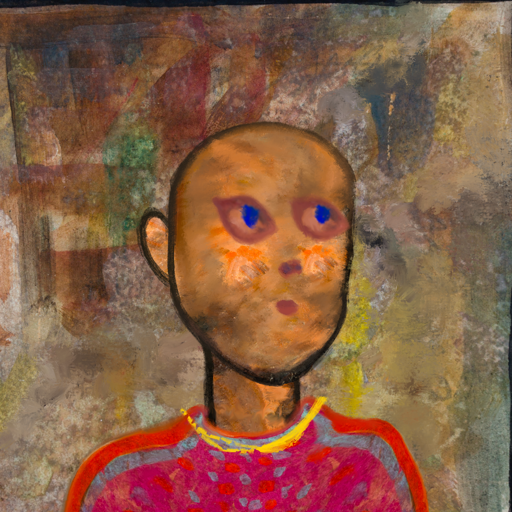
Background: Mosgoul, Head And Neck Side: Gypsy_Queen, Face Side: Mother_And_Son_Mother, Bust: Sisters, Hair Side: Blank, Head Accessory: Blank, Second Necklace: Blank, Necklace: Irani_1, Baby: Blank